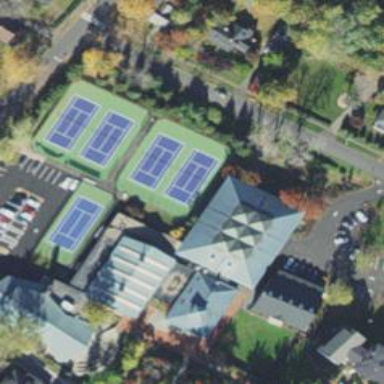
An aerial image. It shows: Building that houses fitness center.